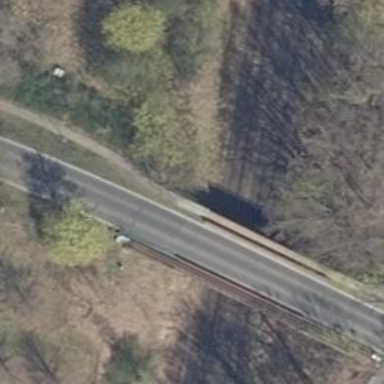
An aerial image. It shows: Footway on bridge.